Here is the time-frequency representation (spectrogram) of a rolling-element bearing's vibration measurement. Diagnose the bearing from this image, choosing from: normal, inner_race, outer_race, ball.
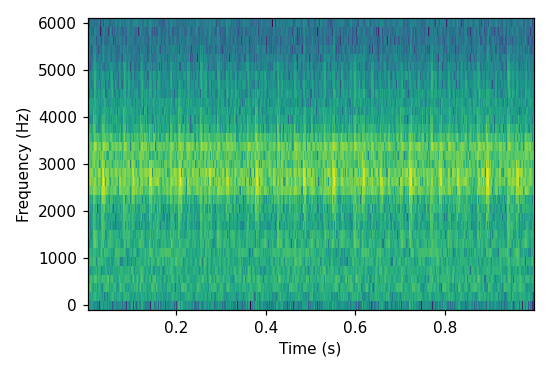
Answer: outer_race